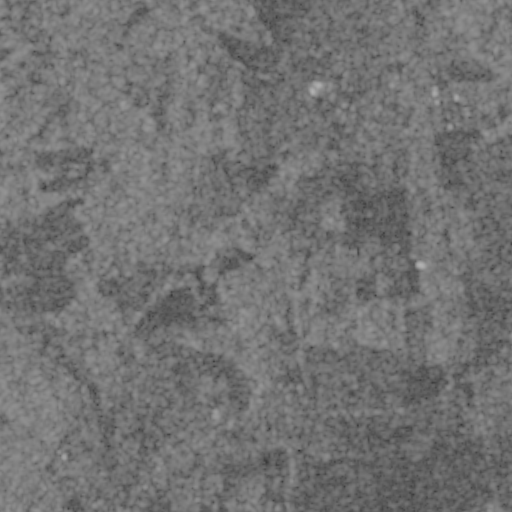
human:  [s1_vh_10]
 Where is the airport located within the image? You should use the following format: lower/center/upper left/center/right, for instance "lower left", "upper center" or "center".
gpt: The airport is located in the lower right of the image.
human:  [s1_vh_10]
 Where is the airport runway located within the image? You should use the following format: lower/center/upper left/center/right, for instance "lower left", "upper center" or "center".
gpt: The airport runway is located in the lower right of the image.
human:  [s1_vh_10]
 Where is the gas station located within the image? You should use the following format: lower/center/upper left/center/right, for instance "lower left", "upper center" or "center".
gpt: The gas station is located in the upper right of the image.
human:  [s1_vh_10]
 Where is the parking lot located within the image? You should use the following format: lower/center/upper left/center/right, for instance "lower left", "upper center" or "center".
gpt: The parking lot is located in the upper right of the image.
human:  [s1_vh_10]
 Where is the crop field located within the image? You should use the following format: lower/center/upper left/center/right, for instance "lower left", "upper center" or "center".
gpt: There is no crop field in the image.

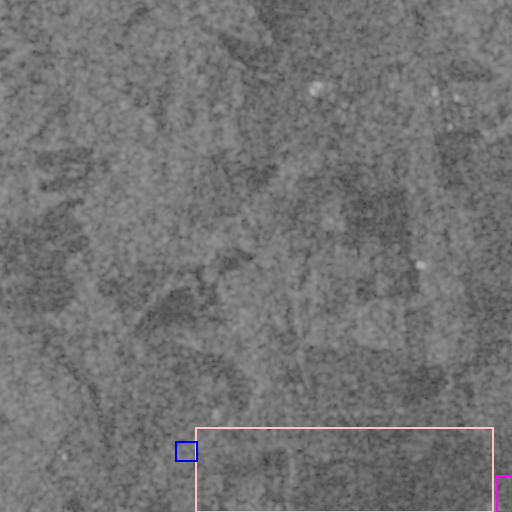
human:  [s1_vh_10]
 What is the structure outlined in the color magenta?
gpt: The structure outlined in magenta is an airport.
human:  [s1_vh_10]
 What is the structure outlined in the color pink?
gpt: The structure outlined in pink is a crop field.
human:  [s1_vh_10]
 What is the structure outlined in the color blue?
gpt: The structure outlined in blue is a park.
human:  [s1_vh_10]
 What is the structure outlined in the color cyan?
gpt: There is no cyan outline.